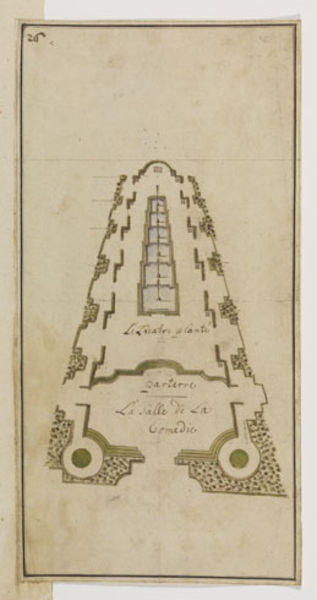
Titel: Gartentheater im Schlossgarten Schlackenwerth
Künstler: Anonym (17. Jh.)
Standort: Karlsruhe
Institution: Staatliche Kunsthalle Karlsruhe
Schlagwörter: baum, blau, dunkel, feder, wasser, aquarell, bäume, grün, landschaft, see, teich, blumen, braun, fenster, frankreich, grau, hell, kreide, paris, pfeiler, raum, schwarz, skizze, säule, säulen, weiss, zeichnung, anlage, gebäude, gras, haus, park, parkanlage, rasen, schloss, weg, wiese, zaun, beige, hochformat, ornament, alt, architektur, barock, lang, rahmen, innenraum, signatur, spiegel, feld, felder, natur, strauch, busch, büsche, kirche, sträucher, wege, gold, blatt, bühne, pflanzen, theater, england, renaissance, wasserfall, brunnen, kreis, rund, turm, garten, springbrunnen, terrasse, schrift, papier, rahmung, bogen, italien, perspektive, studie, mauer, allee, grafik, graphik, hecke, vergilbt, linien, hof, spazieren, platz, rand, sepia, französisch, treppe, könig, karikatur, symmetrie, gerade, ornamente, stufen, edel, umriss, flucht, aufsicht, foto, fotografie, oase, punkte, wände, eingang, tusche, innenhof, berlin, rechteck, linie, parallel, draufsicht, symmetrisch, becken, druck, schwarzweiss, radierung, stich, lithografie, text, kreise, beschriftung, worte, koloriert, bleistift, herrscher, hallo, entwurf, pracht, schema, ecken, flecken, pergament, villa, geometrisch, karte, sarg, fluchtpunkt, apsis, rechteckig, richtung, beet, beete, rabatte, grünfläche, fleckig, parterre, plan, gärten, achse, fontäne, viereckig, stäucher, weitläufig, fließen, prunk, ornamentik, kupferstich, klassik, bepflanzung, terrassen, wasserbecken, querschnitt, englischer garten, geometrie, quadrat, bau, brunne, nummer, englisch, handschrift, kaskaden, schlösser, bauten, baäume, ludwig, bauen, historisch, grundriss, bet, aufriss, nischen, versailles, bauplan, architekt, hofgarten, rondell, barockgarten, aufteilung, latein, entuwrf, perspektivisch, notizen, vierung, gartenanlage, länge, achitektur, buchsbaum, gartenarchitektur, hecken, potsdam, planung, gartenplan, langgezogen, übersicht, ingeneur, erholung, buchten, hochhaus, gefärbt, vertikal, italienisch, rabatten, schlossgarten, gartenkunst, landschaftsarchitektur, wasserspiel, gartenplanung, gartenbau, abgetreppt, rondelle, gartengestaltung, papyrus, gleich, bete, louis, formal, aufstellung, aussparung, fontänen, bosquet, sonnenkönig, papyros, hä, fluchtpunktperspektive, wasserspiele, zentrisch, rodell, numerierung, hochfromat, ville, liguster, sans soucis, 20, banquet, 25, 17.jahrhundert, #schrift, rahmspinat, adsf, grundriss eines parkes, längsgestreckt, barocke anlage, wiesen und gärten, 26, sclossgarten, beige#, drauchsicht, gartengeschichte, parkanalge, skizziret, forkat, baroc, pergamnet, perke, bucksbaum, bauwesen, ingeneur#, schena